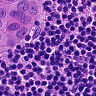
Metastatic tissue present: yes